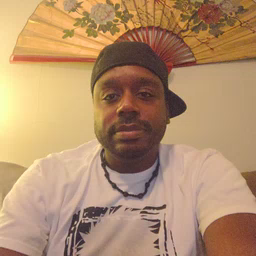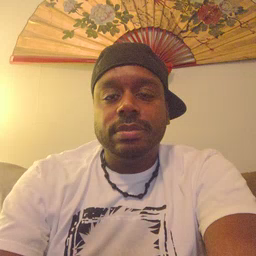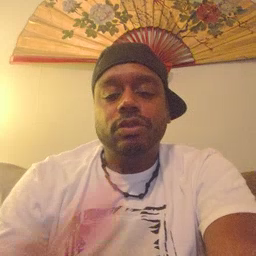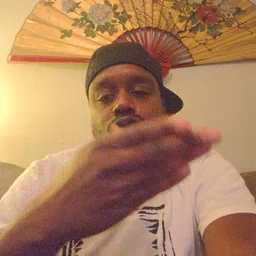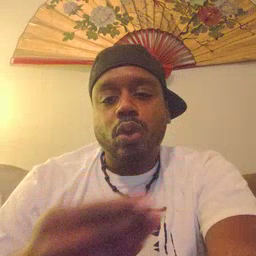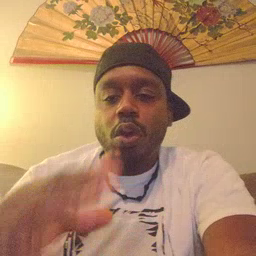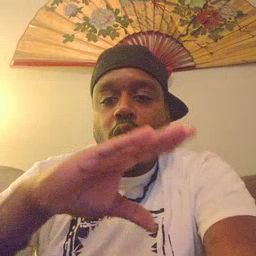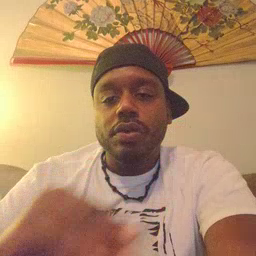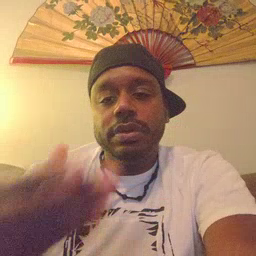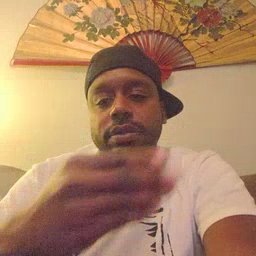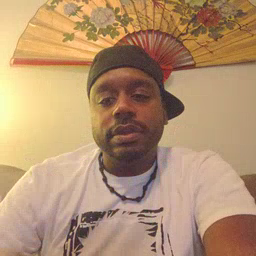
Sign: story